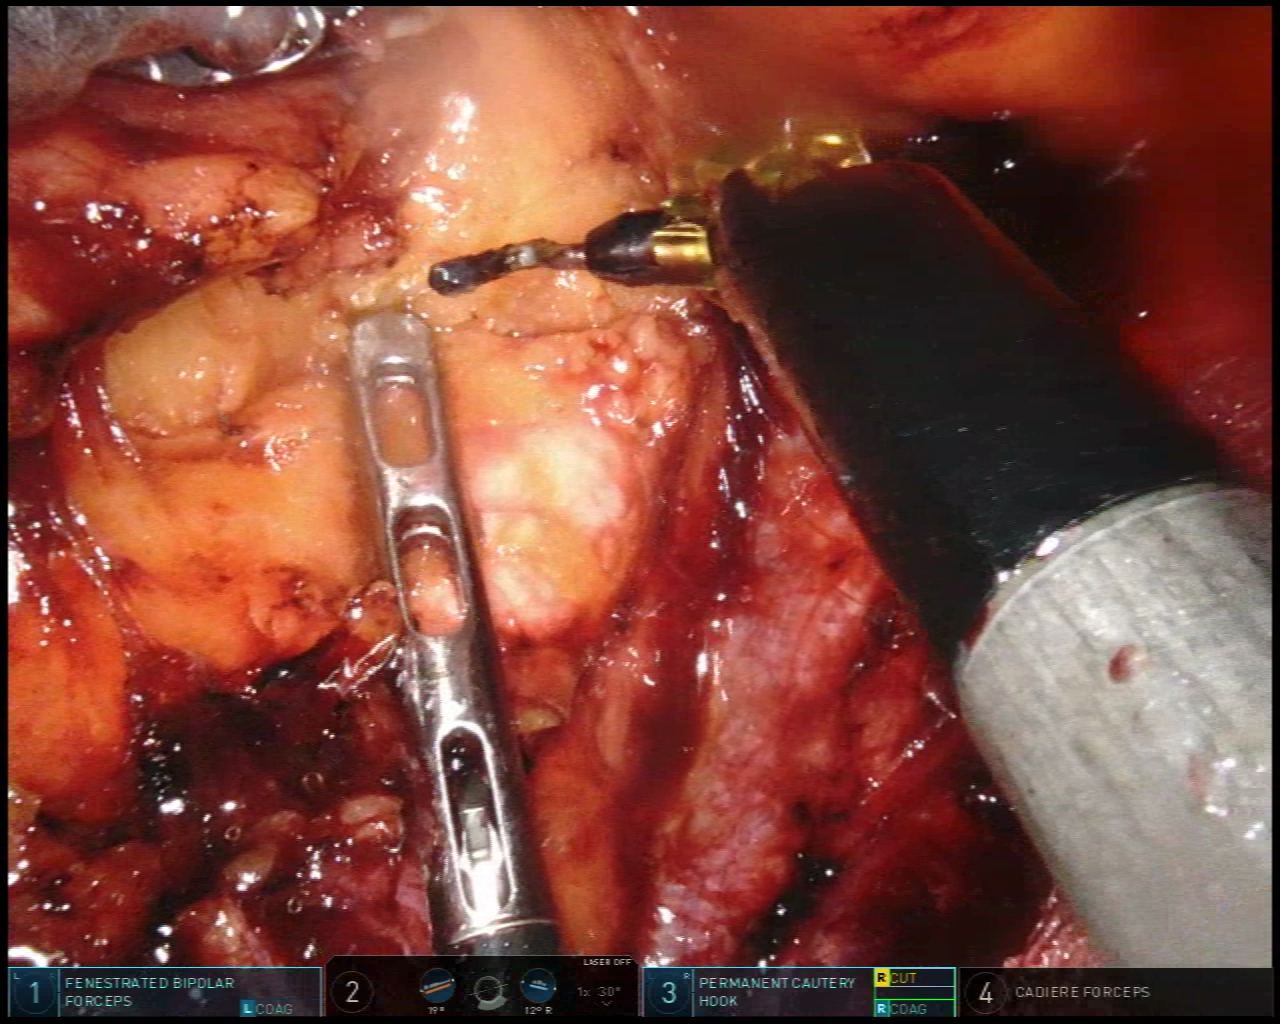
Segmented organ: pancreas
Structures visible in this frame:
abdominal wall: no
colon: no
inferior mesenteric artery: no
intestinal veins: no
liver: no
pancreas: yes
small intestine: no
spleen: no
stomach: no
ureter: no
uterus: no
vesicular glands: no